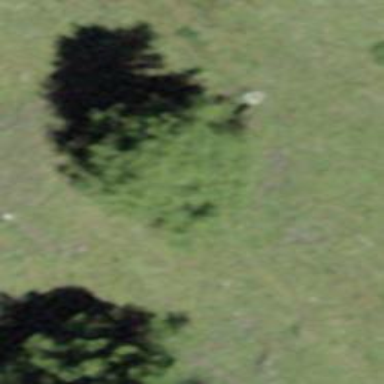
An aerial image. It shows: Single tag "natural: tree."